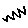
Label: zigzag